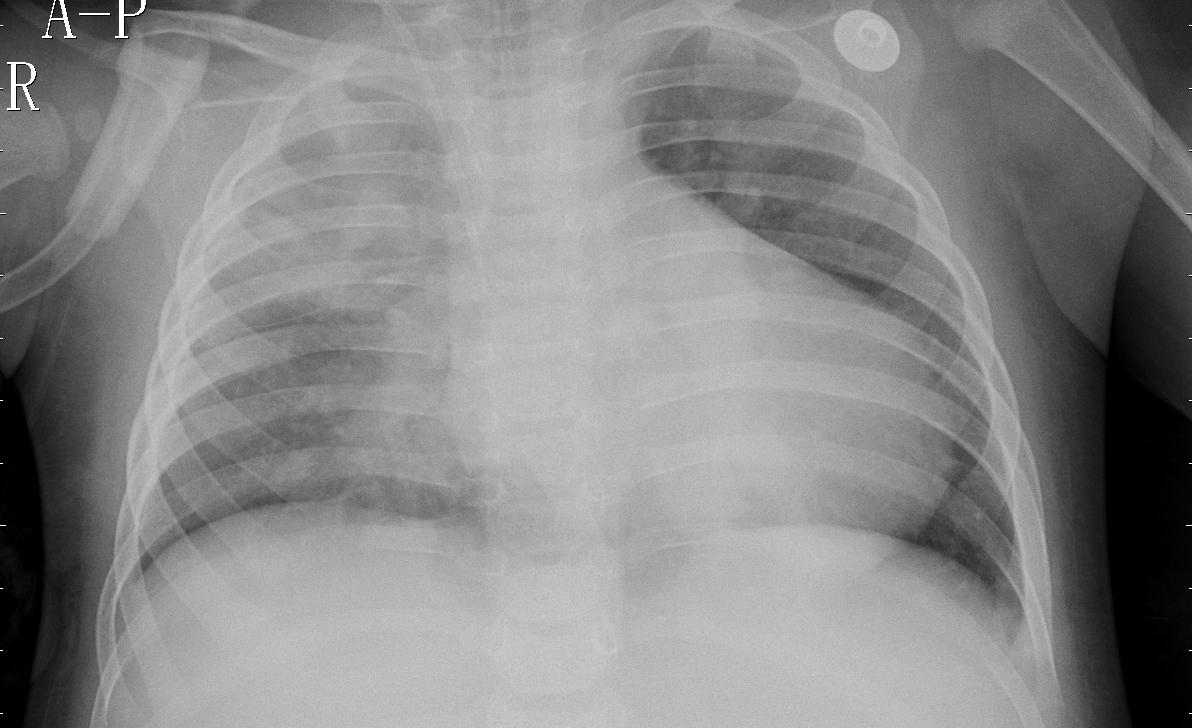
Diagnosis: PNEUMONIA